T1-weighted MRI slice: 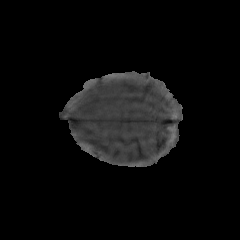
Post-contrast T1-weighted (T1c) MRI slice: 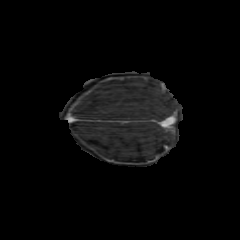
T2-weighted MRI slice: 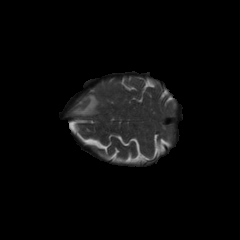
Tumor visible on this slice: yes